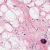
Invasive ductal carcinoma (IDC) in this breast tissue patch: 0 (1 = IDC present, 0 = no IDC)